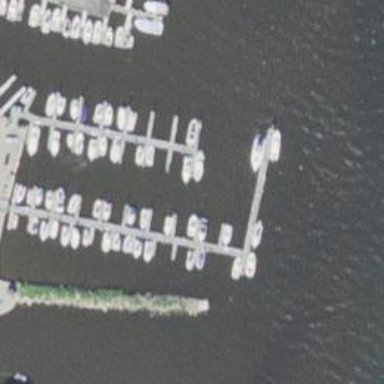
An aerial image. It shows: Man-made pier.